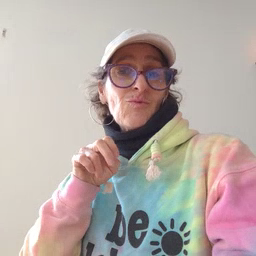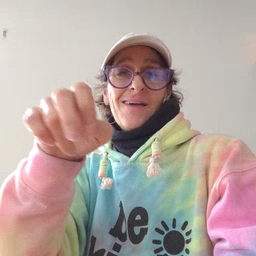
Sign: ride